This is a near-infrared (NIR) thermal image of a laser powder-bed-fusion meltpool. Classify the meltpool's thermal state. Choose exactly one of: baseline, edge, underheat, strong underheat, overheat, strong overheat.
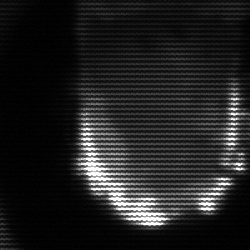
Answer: baseline